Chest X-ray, PA view. Patient: 34 years old, sex M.
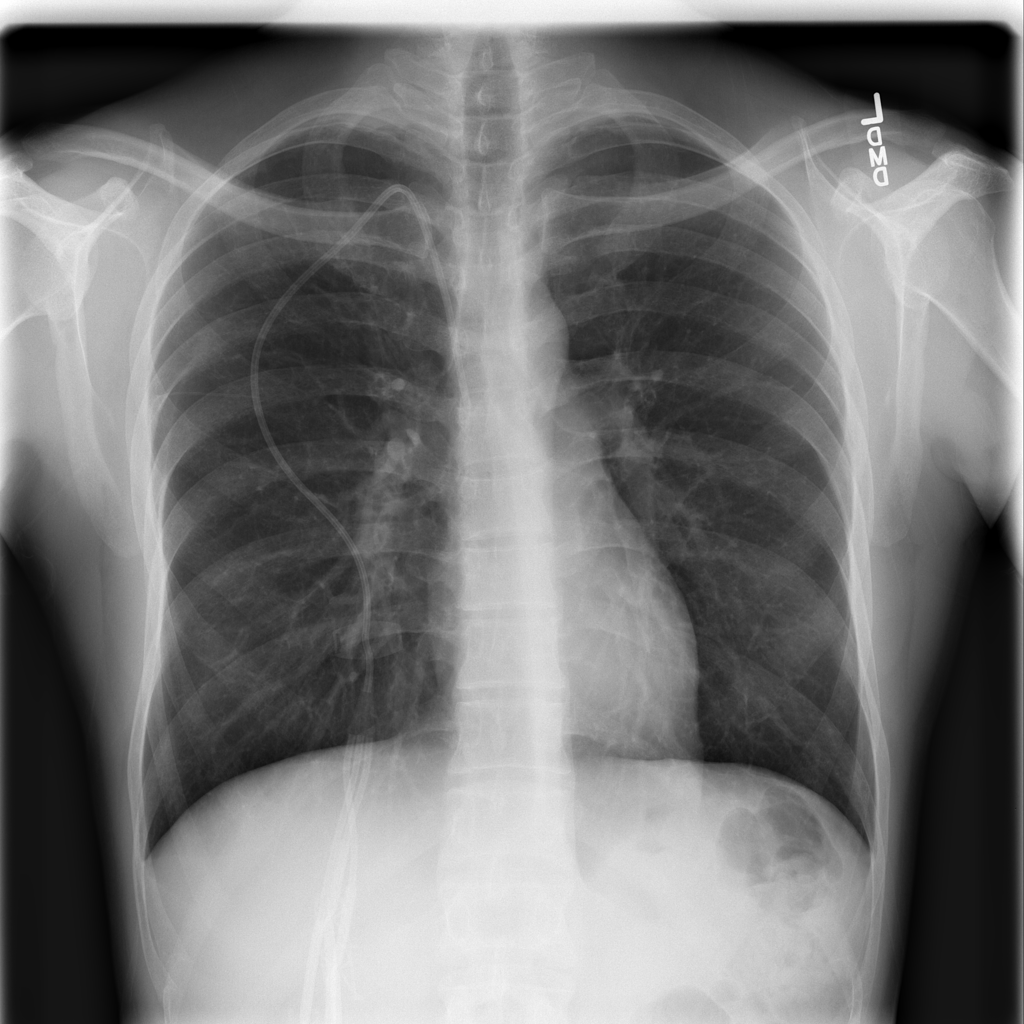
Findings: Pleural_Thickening